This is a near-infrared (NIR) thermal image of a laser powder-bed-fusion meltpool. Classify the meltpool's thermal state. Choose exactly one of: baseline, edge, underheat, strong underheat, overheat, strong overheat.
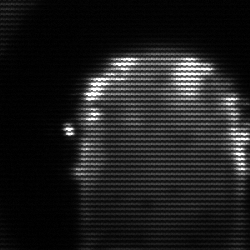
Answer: baseline